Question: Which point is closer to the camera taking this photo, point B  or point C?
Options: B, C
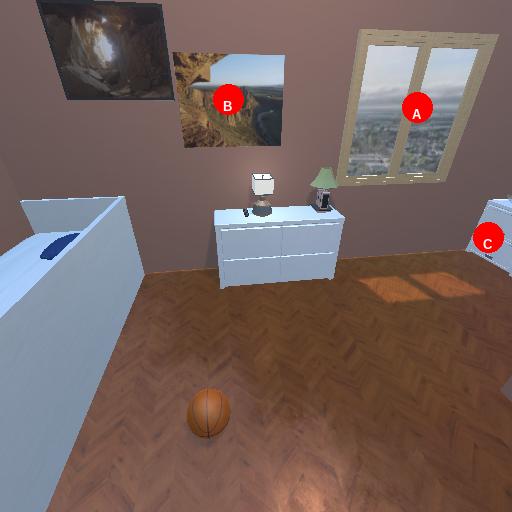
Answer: B